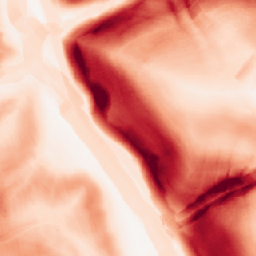
Category: morphological
Decomposition family: morphological_gradient
Decomposition parameters: size: 10
shape: diamond
Upsampling method: nearest
Upsampling parameters: scale: 8
Upsampling scale: 8